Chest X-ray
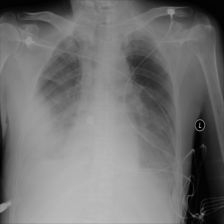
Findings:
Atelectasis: negative
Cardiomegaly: negative
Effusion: positive
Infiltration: negative
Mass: positive
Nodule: negative
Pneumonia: negative
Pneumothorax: negative
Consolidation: positive
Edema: negative
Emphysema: negative
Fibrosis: negative
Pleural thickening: negative
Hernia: negative